Interaction volume radius: 10 \u00c5
Interaction volume height: 45 \u00c5
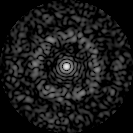
Disorder parameter: 0.8317